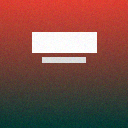
Screen state: on